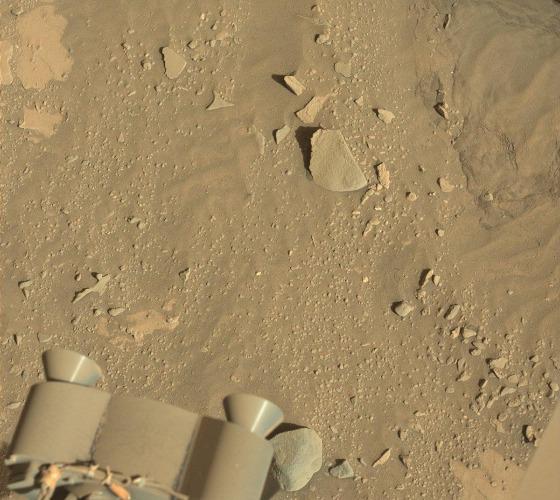
Terrain classes present: Background, Bedrock, Gravel / Sand / Soil, Rock, Shadow